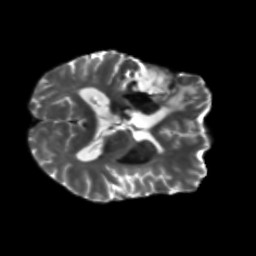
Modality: T2w
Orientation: axial
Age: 61
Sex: male
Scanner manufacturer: siemens
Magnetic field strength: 3 T
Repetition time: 5.25 s
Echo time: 0.08 s